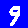
Digit: 9